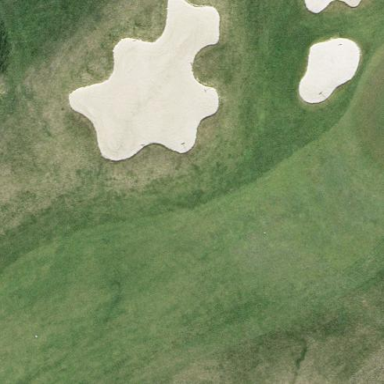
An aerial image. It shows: Sand bunker on golf course.